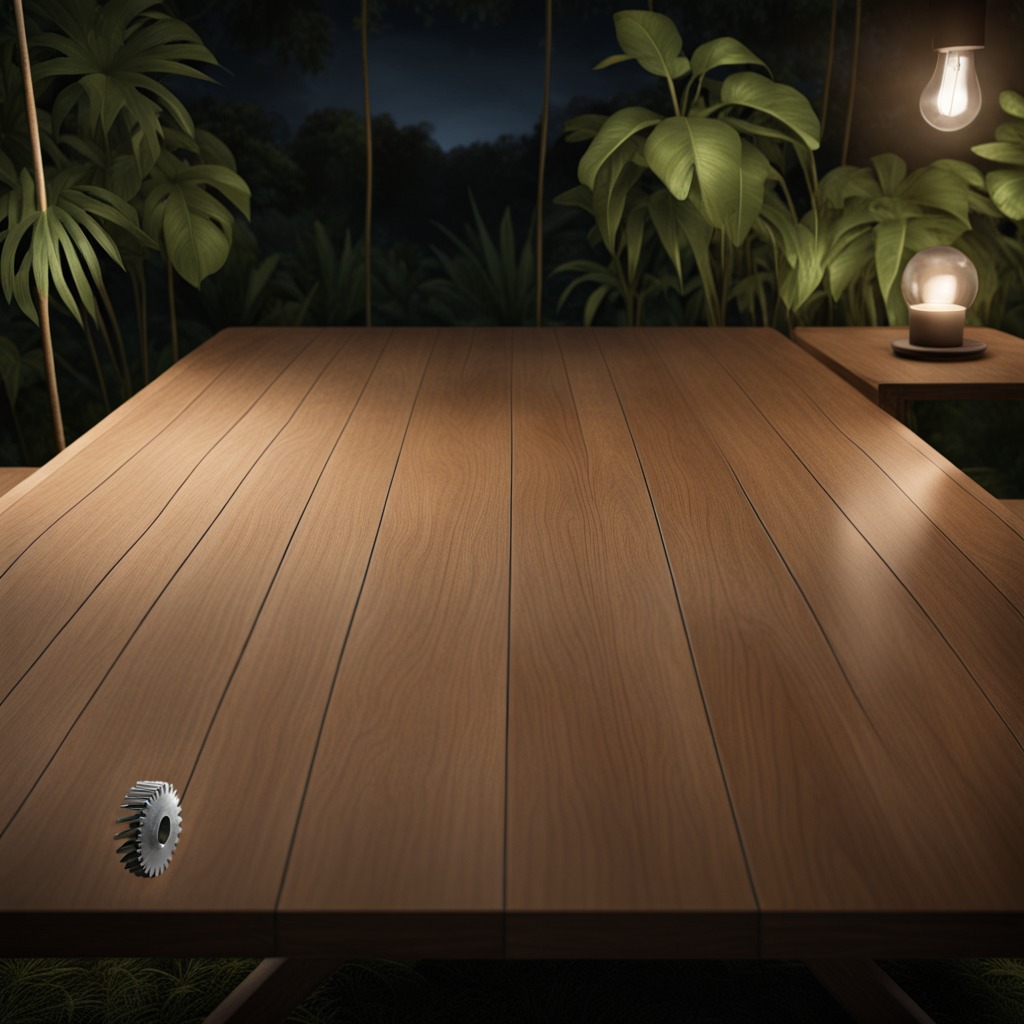
A steel gear with teeth is lying on a wooden table inside a jungle field workshop tent at night.